Question: I am trying to fetch data from real-time database firebase in flutter for app. So, i have tried couple ways but couldn't make it work.
These are my current codes for retrieving data from realtime database :
'''
return Scaffold(
body: SafeArea(
child: FirebaseAnimatedList(
shrinkWrap: true,
query: databaseRef,
itemBuilder: (BuildContext context, DataSnapshot snapshot,
Animation<double> animation, int index) {
var x = snapshot.value;
if (snapshot != null) {
return ListTile(
title: Text(x['name']),
subtitle: Text(x['city']),
trailing: IconButton(
icon: const Icon(Icons.male),
onPressed: () {
var keyFinder = snapshot.key;
Fluttertoast.showToast(msg: keyFinder!);
},
),
);
} else {
return const Center(child: Text("Empty data found"));
}
},
),
),
);
'''

it show error here 'title: Text(x['name'])', saying:
> The method '[]' can't be unconditionally invoked because the receiver can be 'null'.
Try making the call conditional (using '?.') or adding a null check to the target ('!').
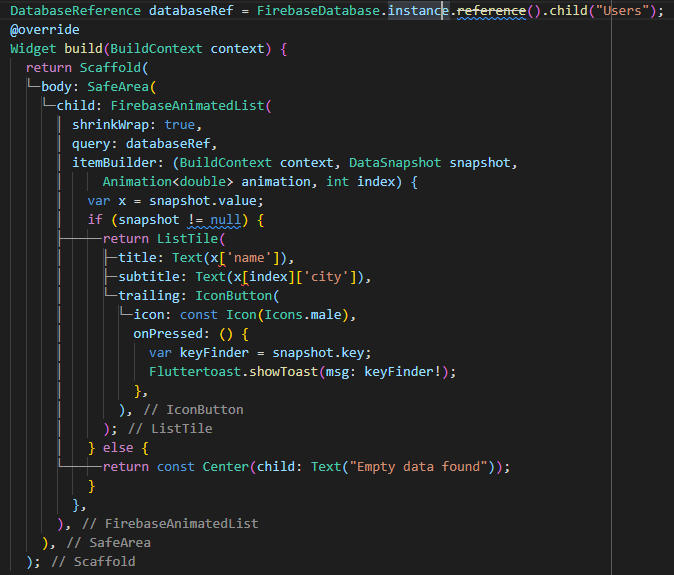
Answer: A snapshot can have no value, so when you do this:
'''
var x = snapshot.value;
'''
Your 'x' variable can either be 'null' or hold the value of the node. When you try to access a subvalue from 'x', the compiler warns you can 'x' may be 'null'.
One way to tell it that it isn't by adding an '!':
'''
title: Text(x!['name']),
'''
I actually don't like that all that much, and typically prefer ensuring the correct type earlier, like this:
'''
var x = snapshot.value! as Map;
'''
So this confirms that 'snapshot.value' isn't 'null' with an '!' again, and then also ensures you get back a 'Map', which your later code assumes.
---
You also have a blue hint under
'''
if (snapshot != null) {
'''
That probably tells you that 'snapshot' can never be null. You'll want to instead check 'snapshot.value' in there, and then swap the condition and the assignment to:
'''
if (snapshot.value != null) {
var x = snapshot.value! as Map;
'''